Aerial crown-view tile of a tropical tree (Barro Colorado Island, Panama), acquired 20240611:
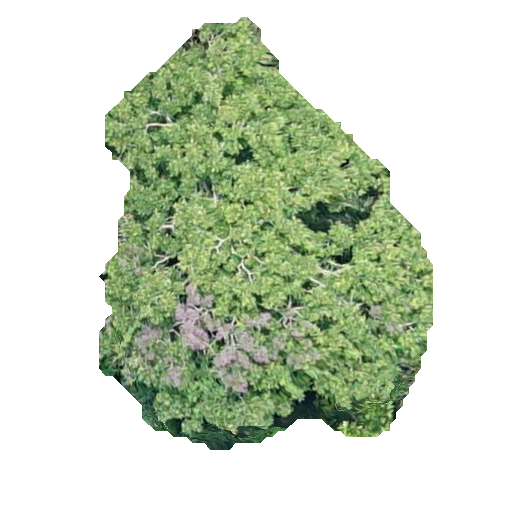
Species: Dipteryx oleifera
GBIF accepted scientific name: Dipteryx oleifera
Crown area: 161.107 m²